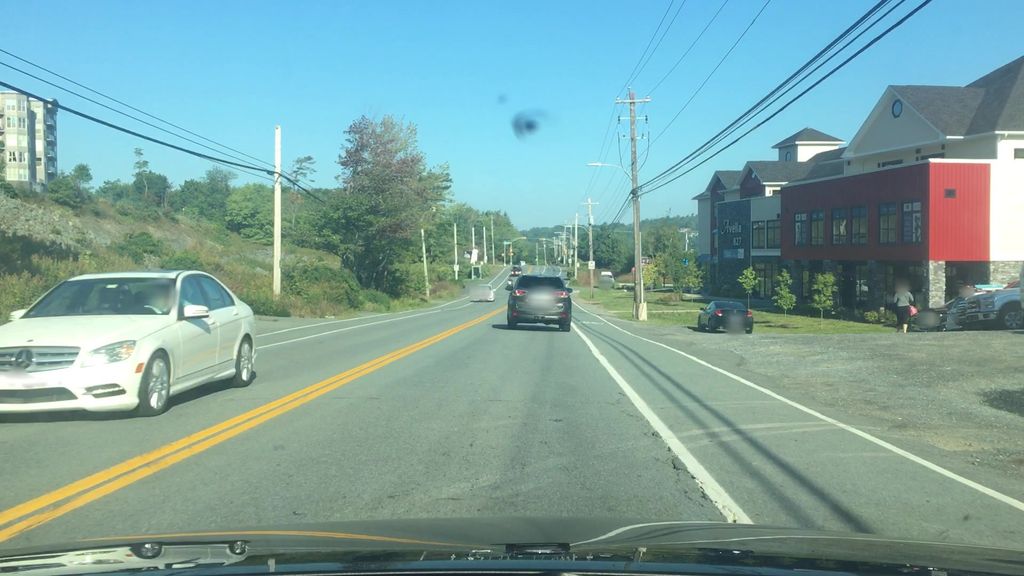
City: halifax